Interaction volume radius: 5 \u00c5
Interaction volume height: 15 \u00c5
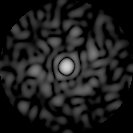
Disorder parameter: 0.8293